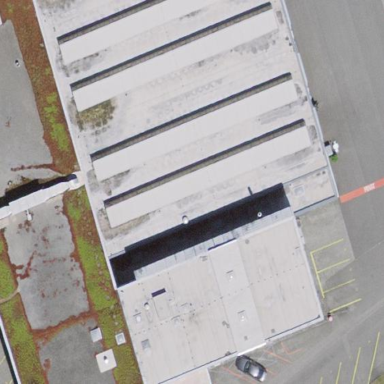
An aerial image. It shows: Commercial building.